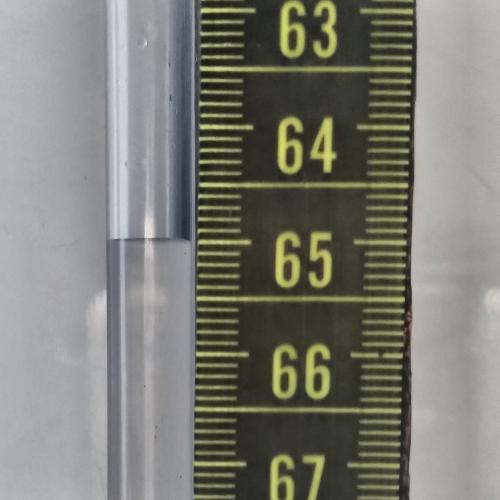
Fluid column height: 65.0 cm